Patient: sex F, age 64
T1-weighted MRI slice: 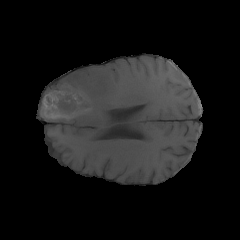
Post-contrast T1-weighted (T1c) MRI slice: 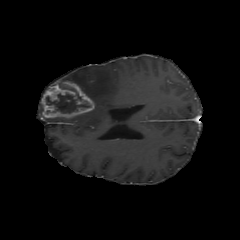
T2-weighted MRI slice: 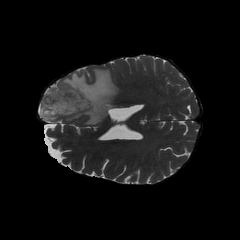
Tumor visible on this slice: yes
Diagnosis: Glioblastoma, IDH-wildtype
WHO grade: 4